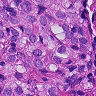
Metastatic tissue present: yes